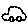
Label: car